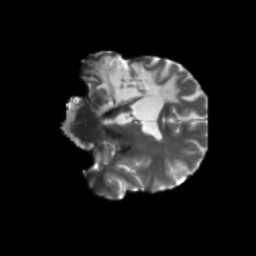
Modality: T2w
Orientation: coronal
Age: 41
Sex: male
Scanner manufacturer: siemens
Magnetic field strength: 3 T
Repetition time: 5.25 s
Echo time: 0.08 s